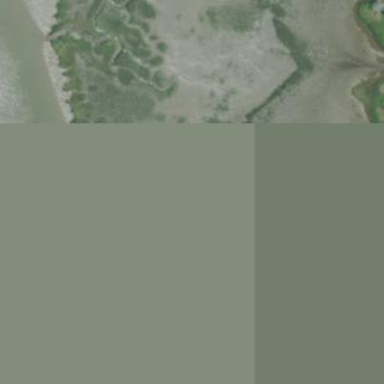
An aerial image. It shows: Tidal saltmarsh wetland area.